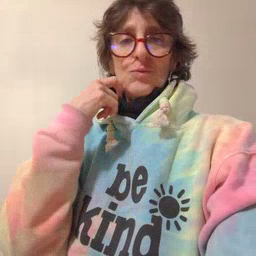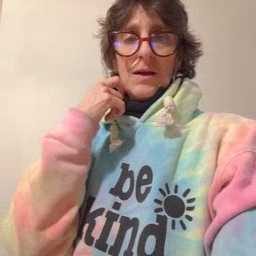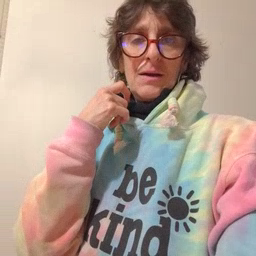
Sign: dry